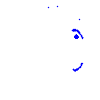
Particle: kaon